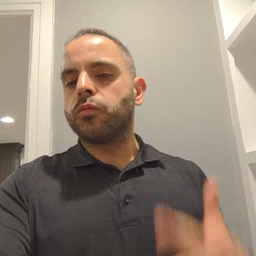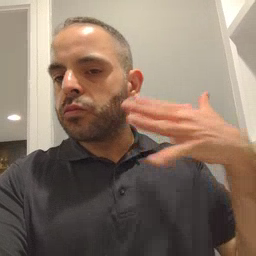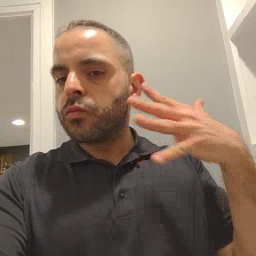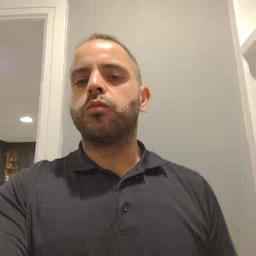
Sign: noisy